Question: I'm drawing the 'slices' in a custom pie chart in Core Graphics, using a 'UIBezierPath' and the '[path addArcWithCenter:radius:startAngle:endAngle:clockwise:]' method. My problem is that often the pointy end of the slice actually juts the center point, intruding into other slices space.
Is there a way to 'round' this edge?
---
Here is the code im using to draw the path
'''
[path moveToPoint:center];
[path addArcWithCenter:center radius:radius startAngle:interiorAngle endAngle:totalAngle clockwise:YES];
[path addLineToPoint:center];
[path closePath];
'''
---
Here is an image of the problem:

The white pointy end of the blue piece on the lower left intrudes slightly into the large blue piece in the upper right.
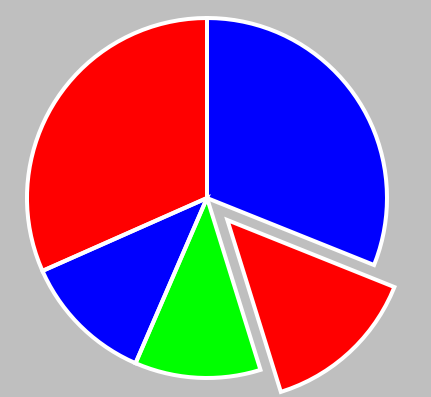
Answer: It's not "past" the center point. Your confusion lies in the fact that you're stroking the path. When you stroke a path, the stroke lies centered upon the path, and therefore half of the stroke is outside the path and half of the stroke is inside the path. If you want an accurate stroke, you have two options:
1. Fill your path with your stroke color, then construct another path that's inset into your first one by the desired line width, and then fill that path with your fill color. This will simulate an "inside" stroke, although it's not usable if your stroke or fill colors are semi-transparent.
2. Clip to your path, double the stroke width, and then stroke your path. The clipping will force the stroke to only draw inside the path. However, this may not look quite "accurate" at corners (not really sure) since it's doubling the stroke width rather than calculating the "desired" path.
Alternatively, you could try just setting the 'lineJoinStyle' to something other than 'kCGLineJoinMiter'. With the default miter style, the lines actually draw out as far as they need to from the corner in order to meet, which means they can go past 1/2 the line width. If you use 'kCGLineJoinRound' or 'kCGLineJoineBevel' they cannot go past 1/2 the line width. This may not be quite accurate, but it may be good enough for what you want.